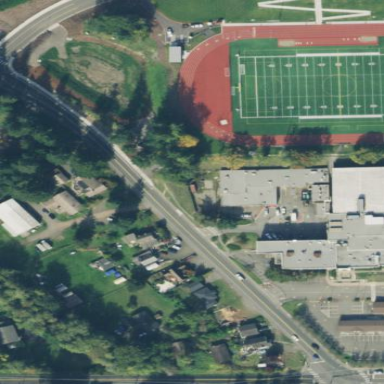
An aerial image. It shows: School.